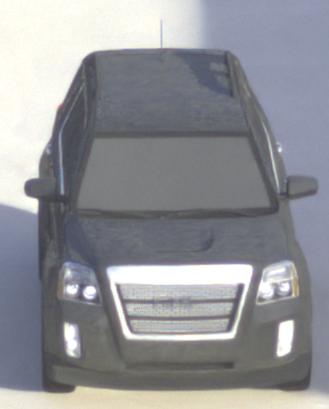
Make: GMC
Model: Terrain
Detailed model: Gen. 1
Model produced from: 2009
Model produced until: 2017
Doors: 5
Color: gray
Road condition: dry road
Daytime: morning or afternoon
Contrast: medium contrast